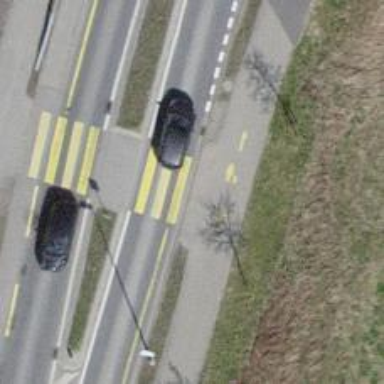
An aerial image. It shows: Kerb serving as barrier.